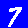
Digit: 7